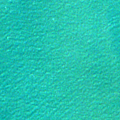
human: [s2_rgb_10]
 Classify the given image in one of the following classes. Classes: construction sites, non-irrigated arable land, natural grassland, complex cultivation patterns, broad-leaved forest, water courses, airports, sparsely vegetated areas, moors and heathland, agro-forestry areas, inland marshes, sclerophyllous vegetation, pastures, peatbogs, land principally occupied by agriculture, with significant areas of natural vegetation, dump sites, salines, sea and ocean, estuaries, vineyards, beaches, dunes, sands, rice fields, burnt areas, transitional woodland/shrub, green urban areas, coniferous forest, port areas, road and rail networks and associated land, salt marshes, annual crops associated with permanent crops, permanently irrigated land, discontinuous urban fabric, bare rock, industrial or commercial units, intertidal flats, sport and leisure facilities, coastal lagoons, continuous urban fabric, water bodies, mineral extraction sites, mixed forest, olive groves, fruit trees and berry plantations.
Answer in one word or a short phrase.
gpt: sea and ocean